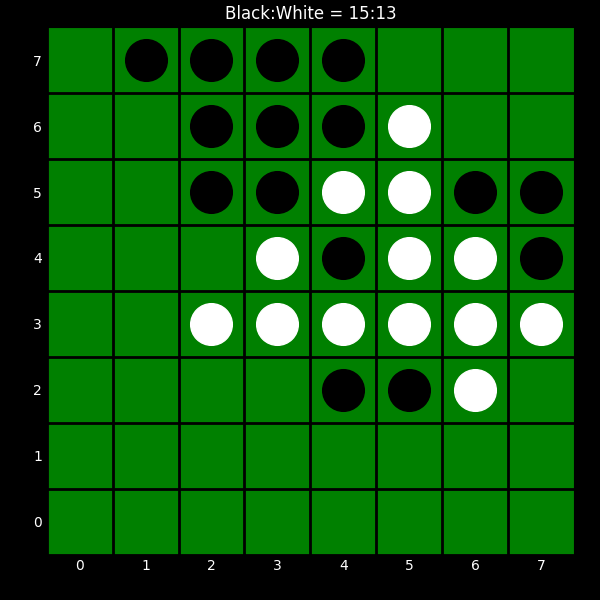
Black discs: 15
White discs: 13